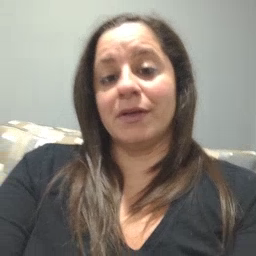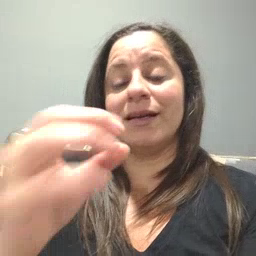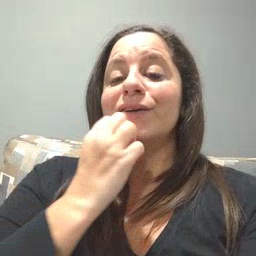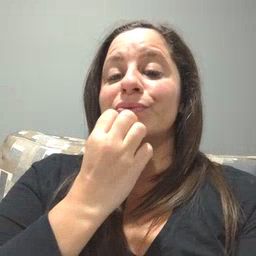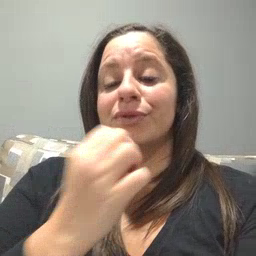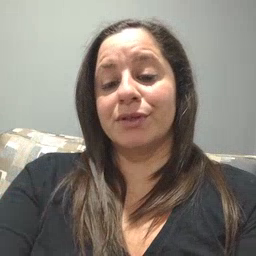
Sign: underwear